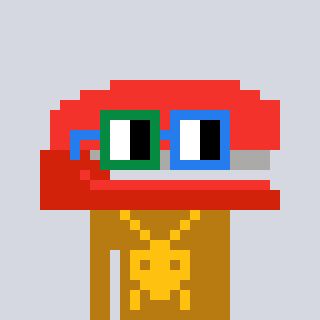
a pixel art character with square green and blue glasses, a stapler-shaped head and a gold-colored body on a cool background